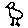
Label: bird